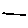
Label: line